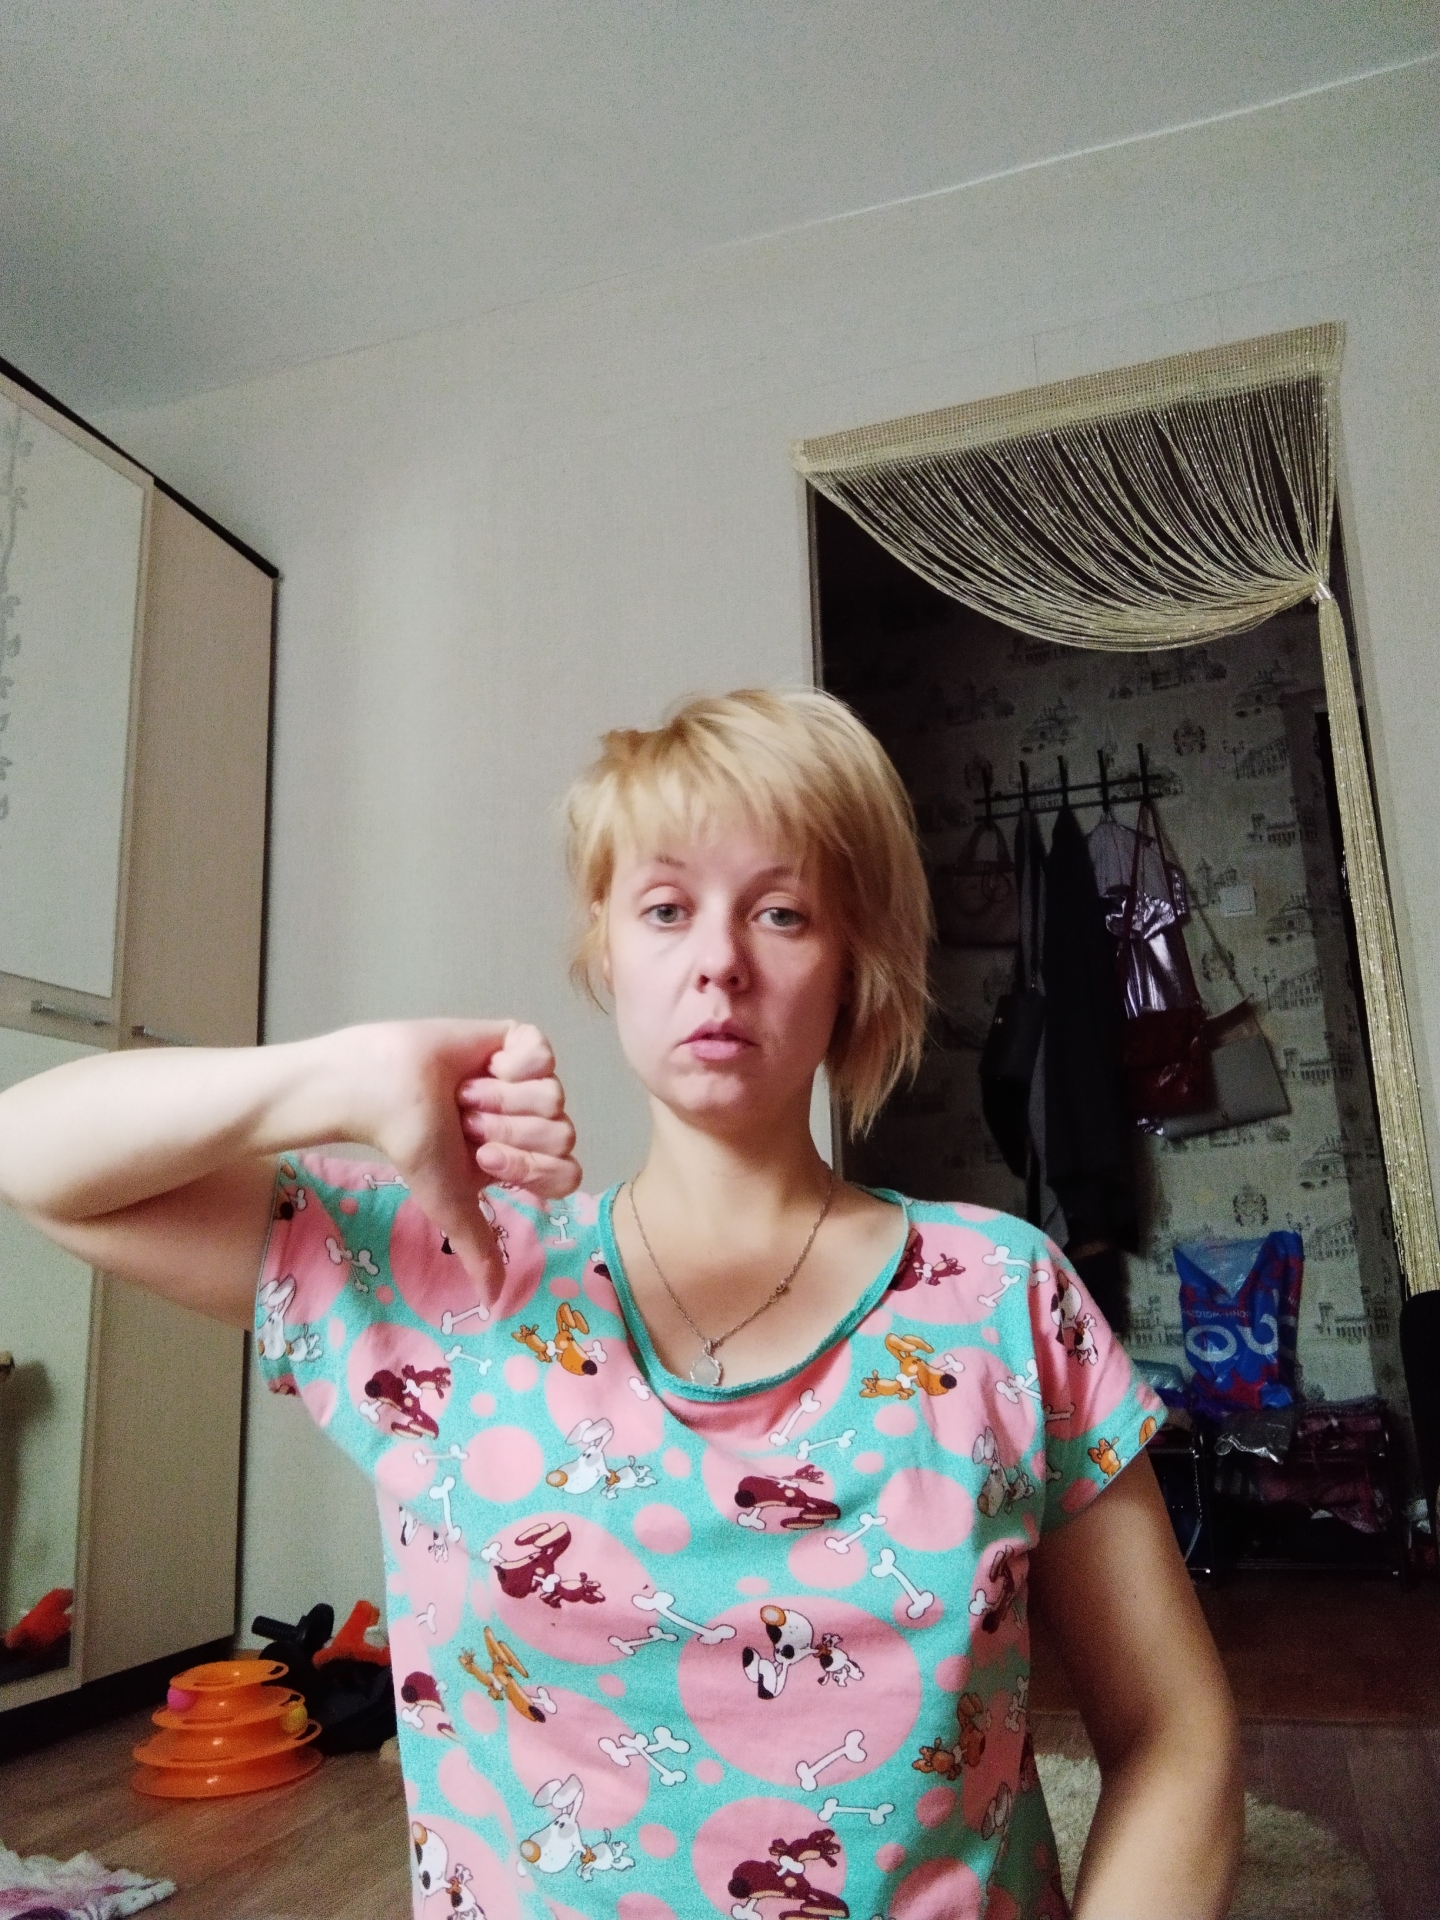
Label: noise